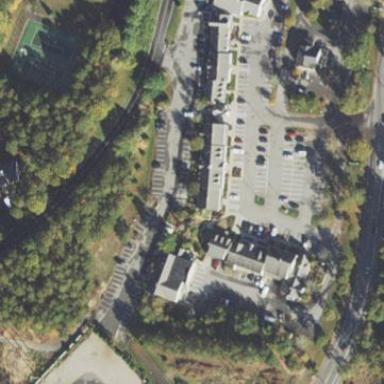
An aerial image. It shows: Retail area.